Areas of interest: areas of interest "Commercial service"
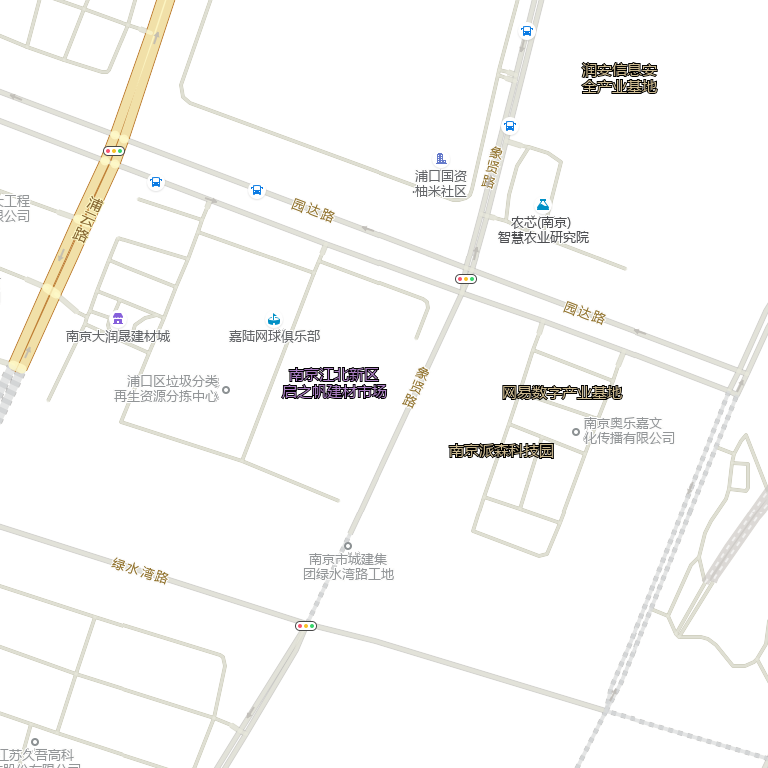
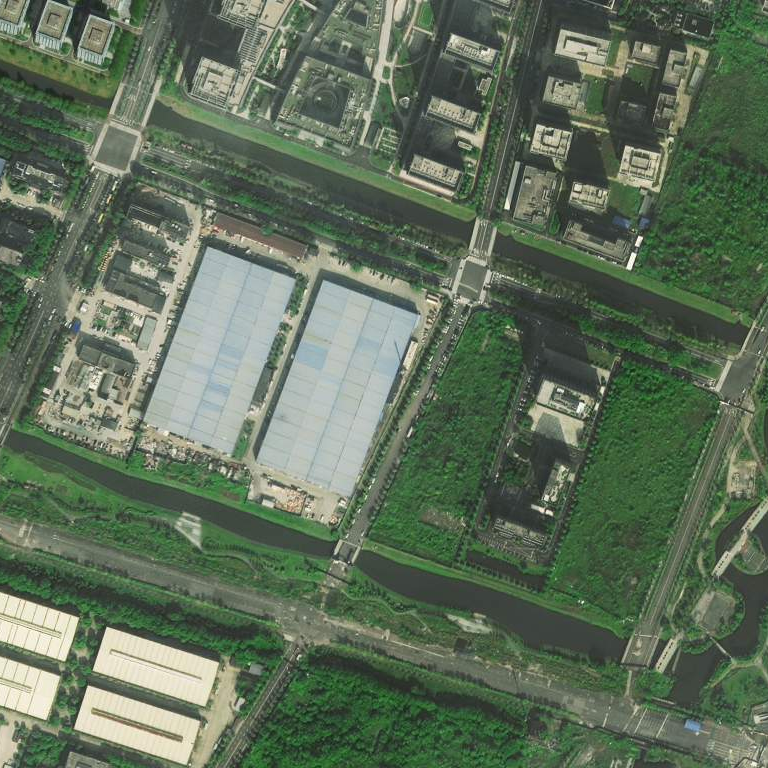